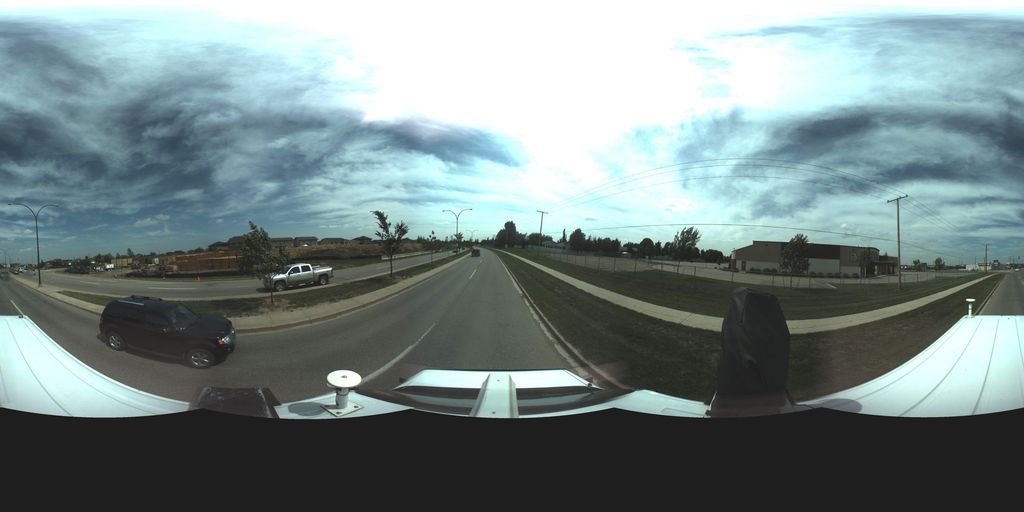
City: saskatoon